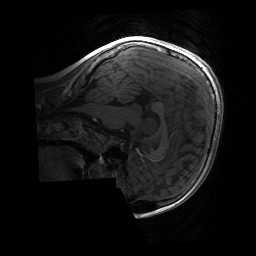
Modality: T1w
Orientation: sagittal
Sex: male
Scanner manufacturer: siemens
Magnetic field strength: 3 T
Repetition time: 1.9 s
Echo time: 0.00243 s